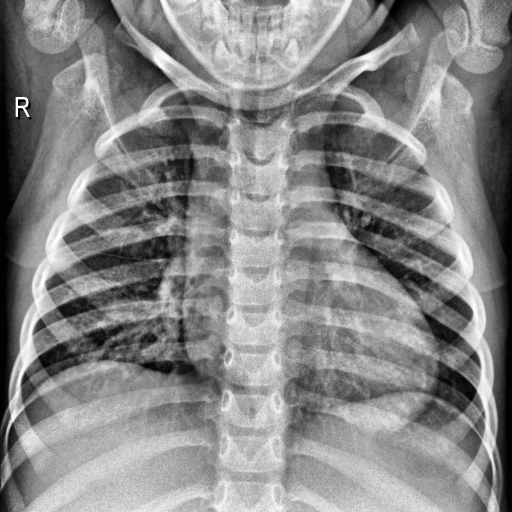
Finding: NORMAL